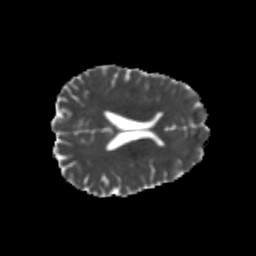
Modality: MD
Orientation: axial
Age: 24
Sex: female
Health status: healthy
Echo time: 0.074 s